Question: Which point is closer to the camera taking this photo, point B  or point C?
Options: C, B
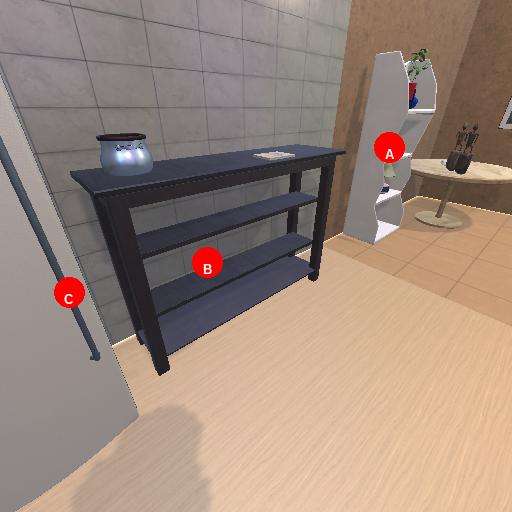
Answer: C